Interaction volume radius: 5 \u00c5
Interaction volume height: 15 \u00c5
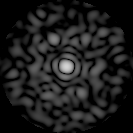
Disorder parameter: 0.8367